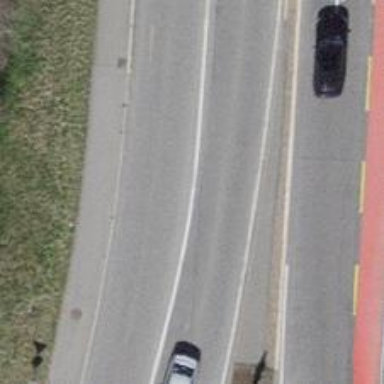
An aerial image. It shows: Secondary road with asphalt surface and dedicated cycle lane.